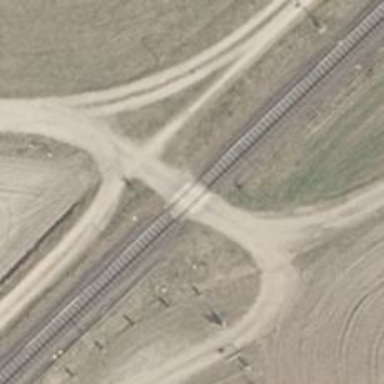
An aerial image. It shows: Uncontrolled level crossing on the railway.